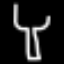
Label: fork